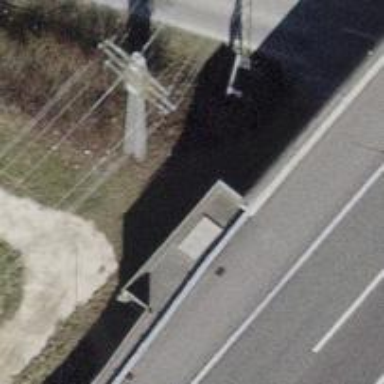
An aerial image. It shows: Concrete power pole.